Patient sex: M
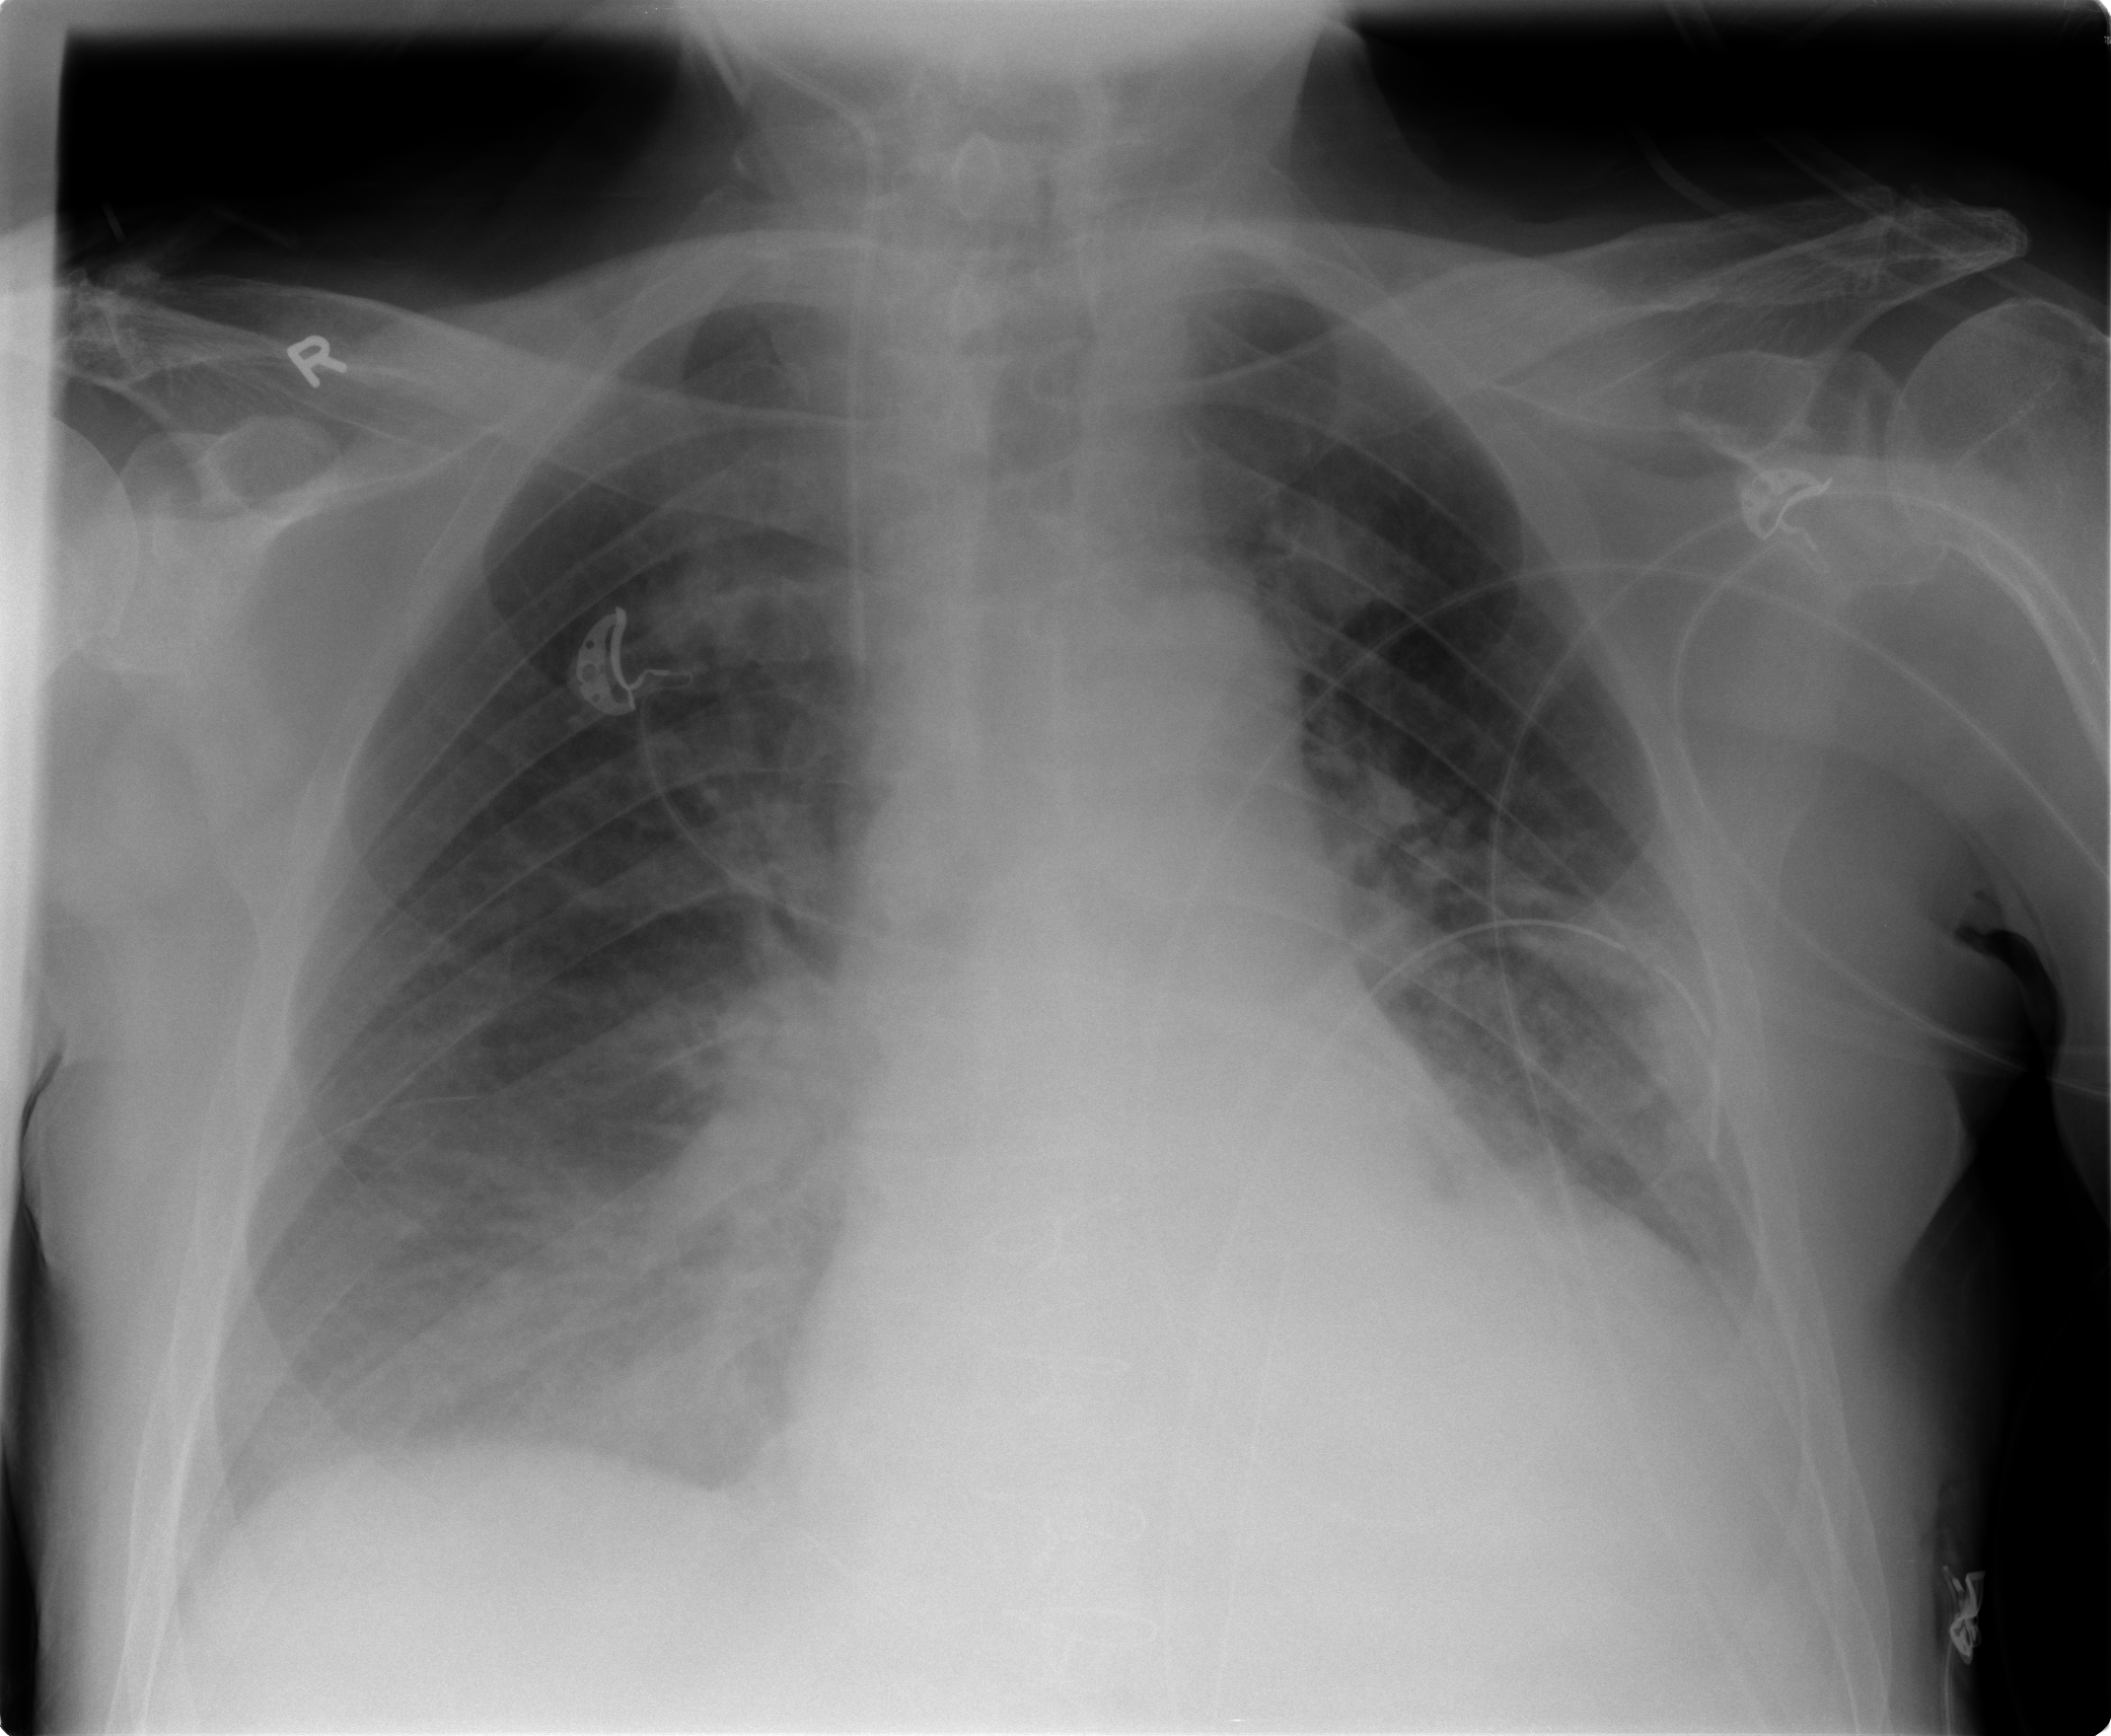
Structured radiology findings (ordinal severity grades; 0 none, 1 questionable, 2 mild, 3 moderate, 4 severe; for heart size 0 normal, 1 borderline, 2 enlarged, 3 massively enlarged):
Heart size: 1
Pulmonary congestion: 0
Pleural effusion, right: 0
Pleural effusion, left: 2
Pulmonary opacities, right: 0
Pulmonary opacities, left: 0
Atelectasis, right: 0
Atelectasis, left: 2